Question: I'm working on a Lua binding for Windows API. So far I've been able to create a basic window with a list box control:
'''
require('Alien')
package.path = 'libs\?.lua;libs\?\init.lua;' .. package.path
local function printf(...) io.write(string.format(...)) end
Windows = require('Windows')
local W = Windows
print("loaded OK")
print("Command line=", W.GetCommandLine())
local windowClassName = "testWindow"
local windowClass, window
local hInstance = assert(W.GetModuleHandle(nil))
assert(W.WM_CREATE)
assert(W.WM_CLOSE)
assert(W.WM_DESTROY)
assert(W.DefWindowProc)
assert(W.DestroyWindow)
assert(W.PostQuitMessage)
local msgID = {}
for k, v in pairs(Windows) do
if k:match('^WM_') then msgID[v] = k end
end
local function wndProc(hWnd, msg, wParam, lParam)
local id = msgID[msg] or ('%08X'):format(msg)
printf('wndProc(%08X, %20s, %08X, %08X
',
hWnd,id, wParam, lParam)
if msg == W.WM_CREATE then
printf("window %08X create
", hWnd)
elseif msg == W.WM_CLOSE then W.DestroyWindow(hWnd)
elseif msg == W.WM_DESTROY then W.PostQuitMessage(0)
else return W.DefWindowProc(hWnd, msg, wParam, lParam)
end
return 0
end
local wndProcCB = alien.callback(wndProc,
assert(W.LRESULT), assert(W.HWND),
assert(W.UINT), assert(W.WPARAM), assert(W.LPARAM))
windowClass = assert(W.WNDCLASSEX:new {
cbSize = assert(W.WNDCLASSEX.size),
style = bit.bor(W.CS_HREDRAW, W.CS_VREDRAW),
lpfnWndProc = assert(wndProcCB),
cbClsExtra = 0,
cbWndExtra = 0,
hInstance = assert(hInstance),
hIcon = nil,
hCursor = nil,
hbrBackground = assert(W.COLOR_APPWORKSPACE)+1,
lpszMenuName = nil,
lpszClassName = assert(windowClassName),
hIconSm = nil,
})
assert(W.RegisterClassEx(windowClass))
local dwExStyle = bit.bor(
W.WS_EX_TOOLWINDOW,
W.WS_EX_OVERLAPPEDWINDOW)
local dwStyle = bit.bor(
W.WS_OVERLAPPEDWINDOW,
W.WS_CLIPSIBLINGS,
W.WS_CLIPCHILDREN)
window = assert(W.CreateWindowEx(
assert(dwExStyle), --dwExStyle
assert(windowClassName), --lpClassName
"Test Window", --lpWindowName
assert(dwStyle), --dwStyle
assert(W.CW_USEDEFAULT), --x
assert(W.CW_USEDEFAULT), --y
420, 314, --width, height
nil, nil, assert(hInstance), nil)) --hWndParent, hMenu, hInstance, lpParam
local SWP_SHOW_ONLY = bit.bor(
W.SWP_ASYNCWINDOWPOS,
W.SWP_SHOWWINDOW,
W.SWP_NOACTIVATE,
W.SWP_NOMOVE,
W.SWP_NOSIZE,
W.SWP_NOZORDER)
W.SetWindowPos(assert(window), nil, 0, 0, 0, 0, assert(SWP_SHOW_ONLY))
local msg = assert(W.MSG:new())
while W.GetMessage(msg, 0, 0, 0) do
W.TranslateMessage(msg)
W.DispatchMessage(msg)
end
'''
It creates and displays a window, but the window doesn't redraw correctly. From the console output I can see lots of WM_PAINT, WM_ERASEBKGND, WM_NCPAINT etc, which I pass on to DefWindowProc, but it seems to be not handling them.
Example screenshots:

When the window first appears, it either takes the image of whatever was behind it (as in this case) or appears solid gray. As it's dragged around, it keeps that image and anything that drags over it leaves behind a ghost image. (Can be seen on the titlebar, where I have a small white button following the active window around.) If I drag it off screen a bit, it starts to get even more glitchy but never successfully repaints itself.
I've tried various methods of handling WM_PAINT, WM_ERASEBKGND, etc but none have had any effect. Examples don't show these messages being handled either. Am I doing something wrong, or is there something else I need to be doing?
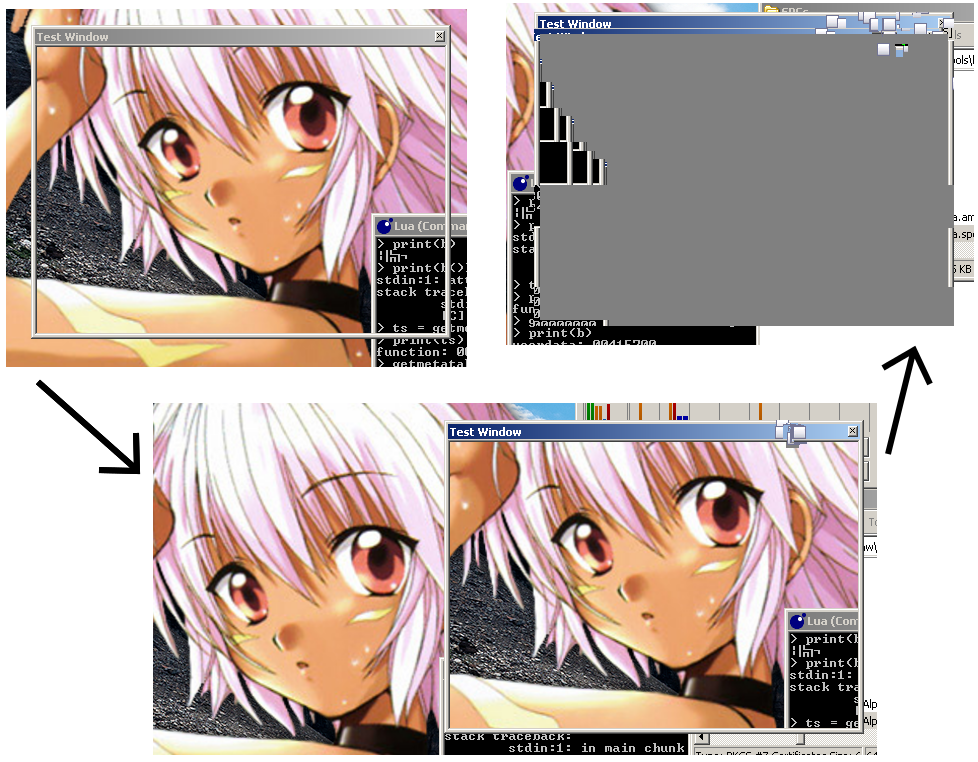
Answer: Well, I found the issue (I hope) with the help of Rohitab API Monitor. It was indeed a problem with the Lua binding: it had DefWindowProc declared as taking four 'int' parameters. That's mostly fine, until we get a 'WM_ERASEBKGND' message with a 'wParam' (a handle to a device context) which is > 0x7FFFFFFF, and the call to 'DefWindowProc' fails at converting that to an 'int' and passes the wrong value. So the window never renders certain items to the correct device context. My debug logging (which wraps Windows API functions to print their parameters to the console) didn't catch this either, since it was logging the value before it got mangled.
Changing the declaration to use 'uint' seems to have resolved it. (And maybe I can use API Monitor's definition files for my bindings, since the ones I have seem to be somewhat inaccurate.)